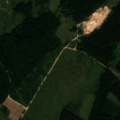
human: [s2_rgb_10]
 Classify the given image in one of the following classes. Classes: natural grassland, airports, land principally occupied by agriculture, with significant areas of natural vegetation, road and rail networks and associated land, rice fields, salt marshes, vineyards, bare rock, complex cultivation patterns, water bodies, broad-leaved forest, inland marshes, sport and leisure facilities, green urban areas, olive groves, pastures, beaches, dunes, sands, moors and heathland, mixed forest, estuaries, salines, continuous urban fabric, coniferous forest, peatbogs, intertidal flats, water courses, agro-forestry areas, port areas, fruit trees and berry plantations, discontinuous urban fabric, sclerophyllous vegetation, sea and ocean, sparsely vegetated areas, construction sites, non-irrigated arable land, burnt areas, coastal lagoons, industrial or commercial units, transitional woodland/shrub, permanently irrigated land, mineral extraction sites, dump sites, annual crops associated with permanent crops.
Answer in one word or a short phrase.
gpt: pastures, complex cultivation patterns, land principally occupied by agriculture, with significant areas of natural vegetation, broad-leaved forest, coniferous forest, mixed forest, transitional woodland/shrub